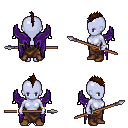
a pixel art fantasy rpg character, female body template, dark elf, purple skin, purple wings, robe skirt, brown mohawk hairstyle, bracelets, brown shoes, spear, four views (front, back, left, right), 2x2 character sprite sheet, small pixel art, hard edges, no anti-aliasing